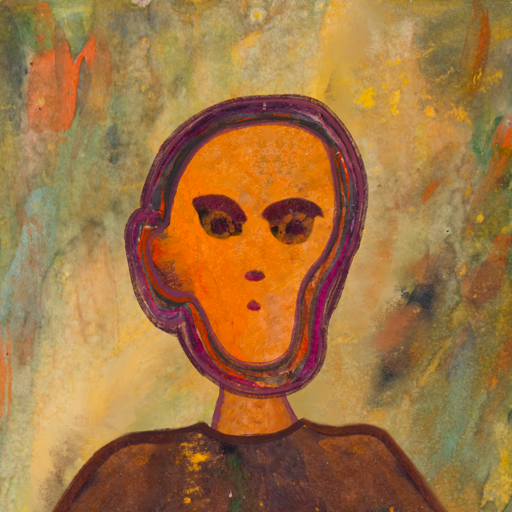
Background: Comrade, Head And Neck Front: Hypocrite, Face Front: Doll, Bust: Comrade, Hair Front: Hypocrite, Head Accessory: Blank, Second Necklace: Blank, Necklace: Blank, Baby: Blank